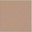
Piece: xx